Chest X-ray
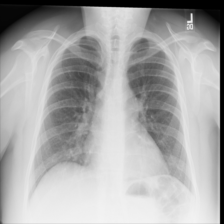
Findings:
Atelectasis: negative
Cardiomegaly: negative
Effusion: negative
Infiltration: negative
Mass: negative
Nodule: negative
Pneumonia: negative
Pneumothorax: negative
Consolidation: negative
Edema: negative
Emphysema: negative
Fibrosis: negative
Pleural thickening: negative
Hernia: negative